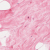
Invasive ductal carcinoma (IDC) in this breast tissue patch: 0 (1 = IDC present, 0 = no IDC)